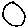
Label: circle